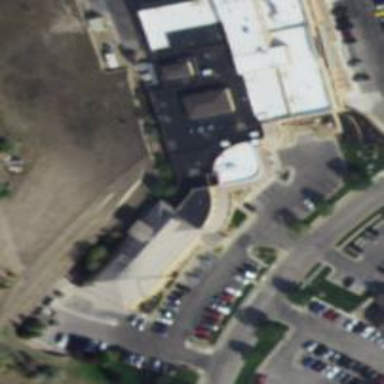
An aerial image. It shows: Healthcare facility identified as hospital.